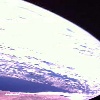
Label: sunburn